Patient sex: M
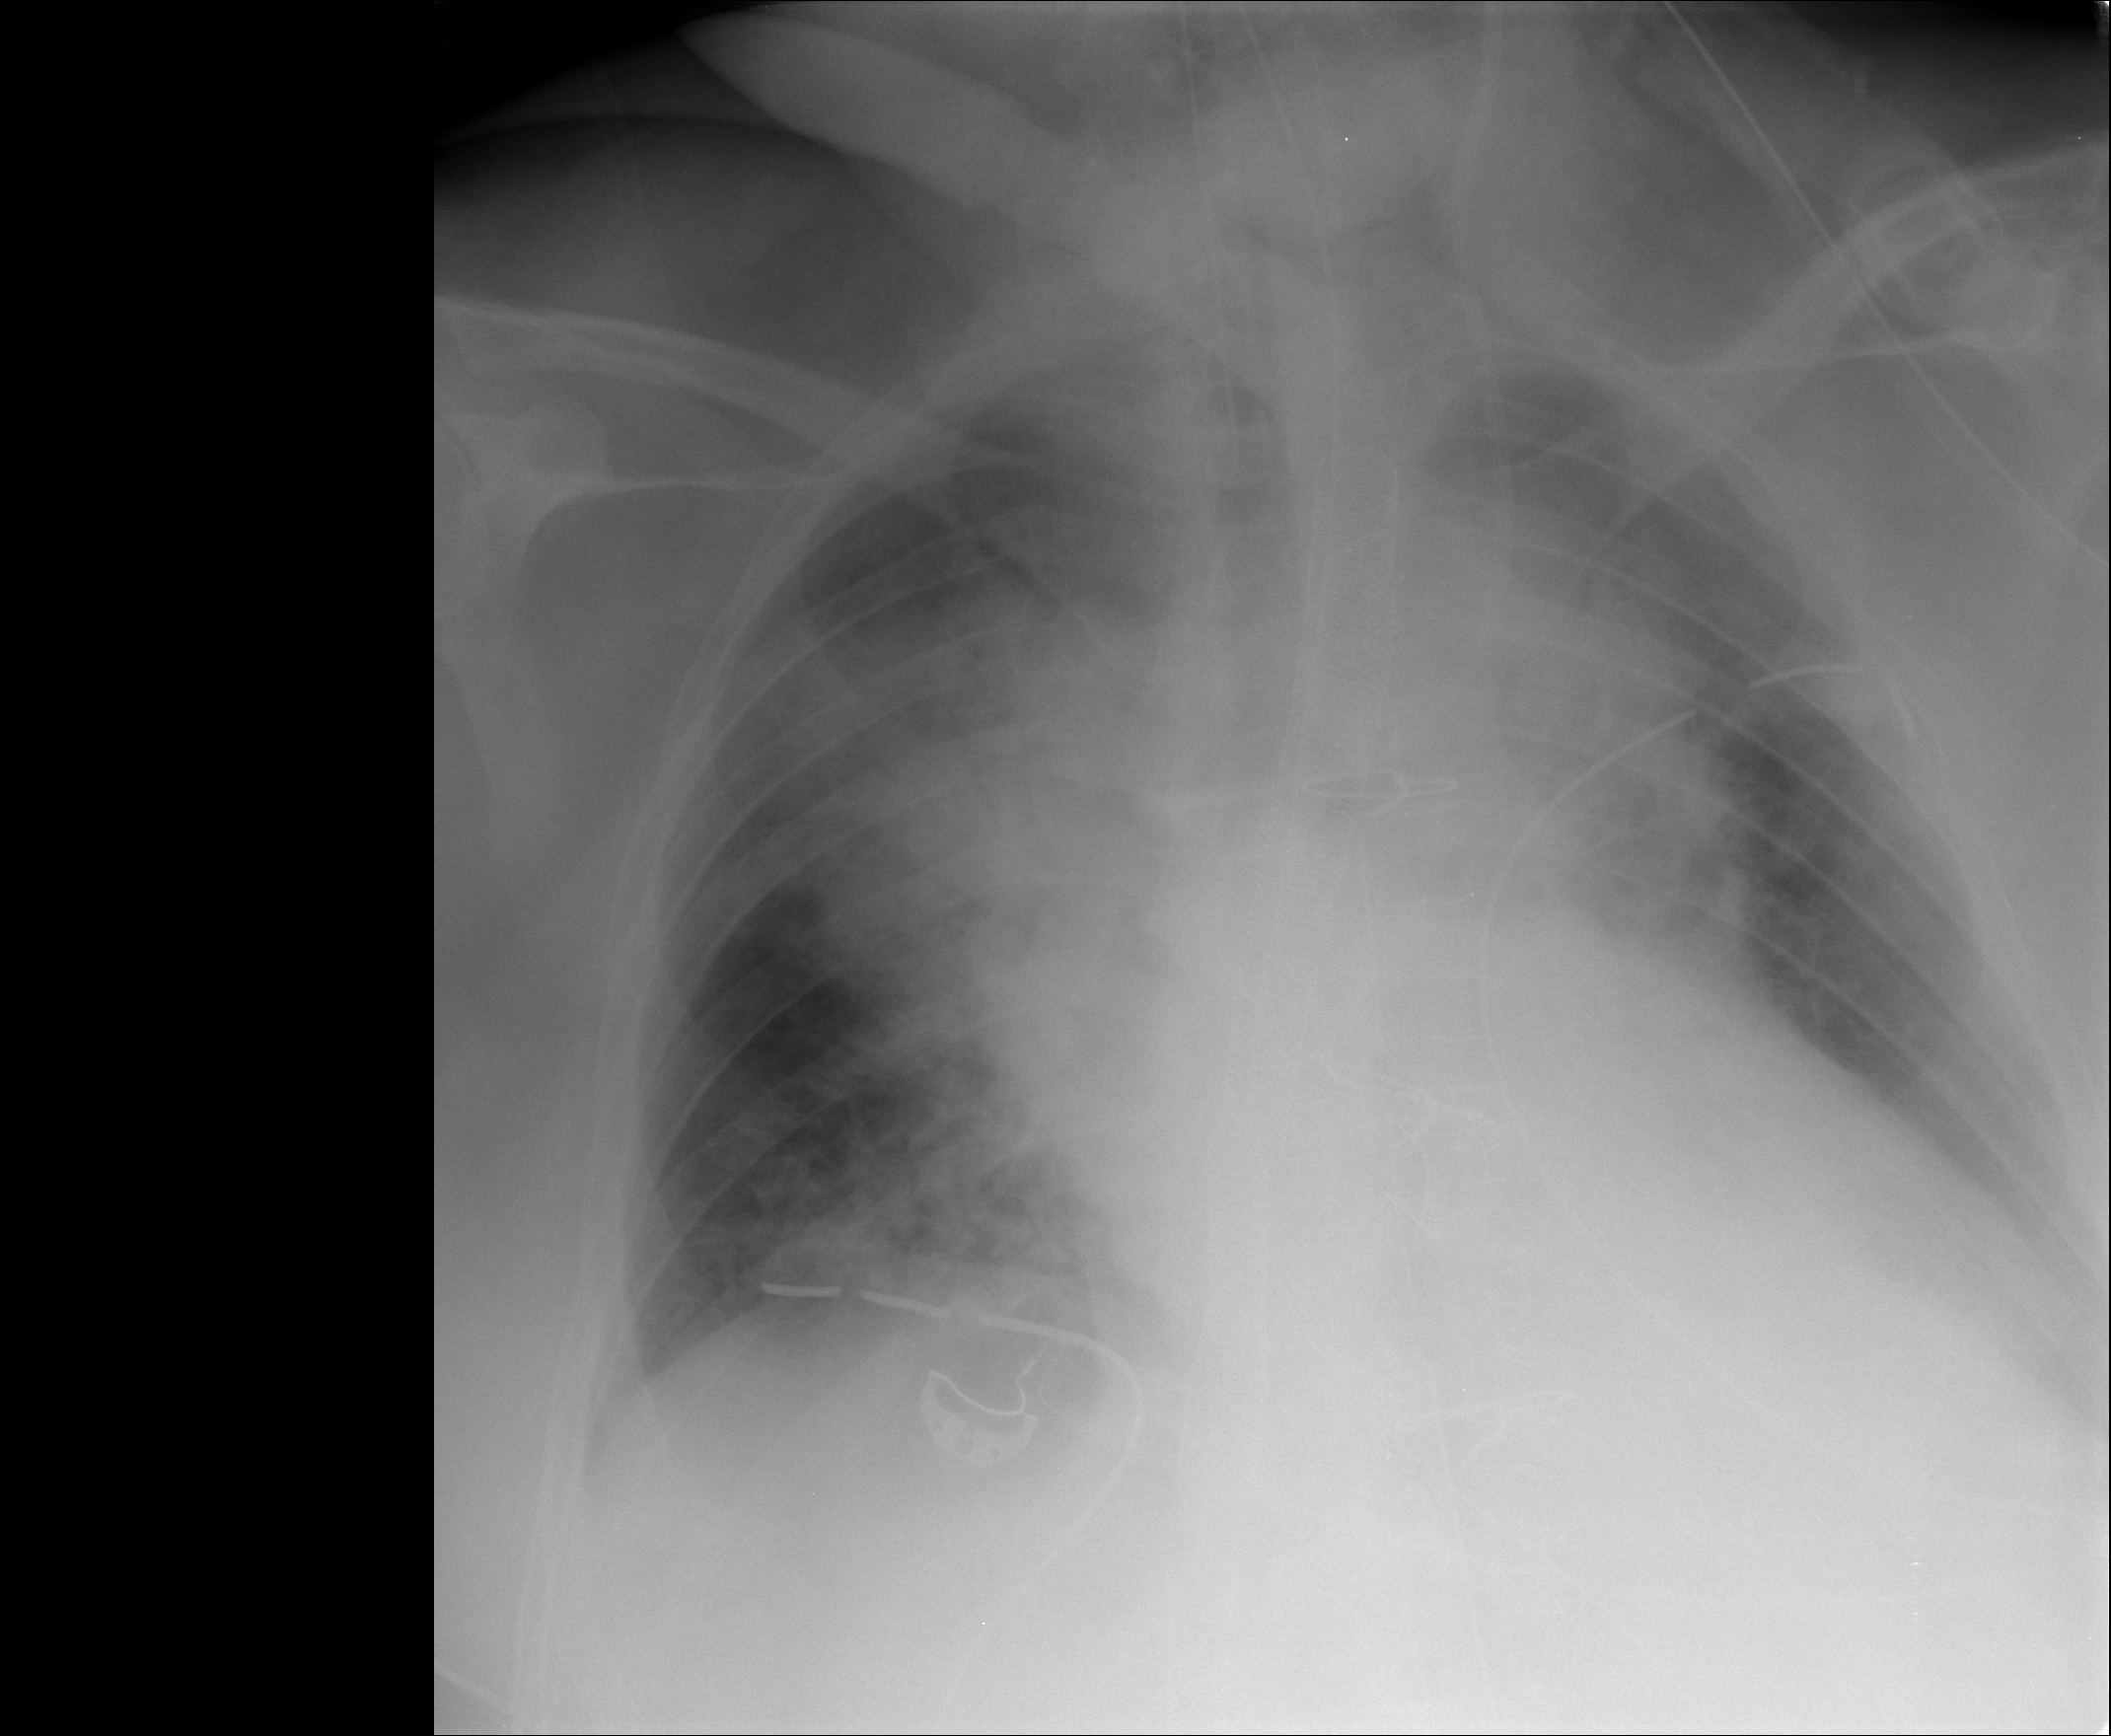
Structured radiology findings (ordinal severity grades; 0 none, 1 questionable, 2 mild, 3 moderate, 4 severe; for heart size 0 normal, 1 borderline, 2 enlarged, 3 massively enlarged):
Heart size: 2
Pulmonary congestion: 2
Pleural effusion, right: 0
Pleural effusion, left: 2
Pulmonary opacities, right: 2
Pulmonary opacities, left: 0
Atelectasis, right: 2
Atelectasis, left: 2